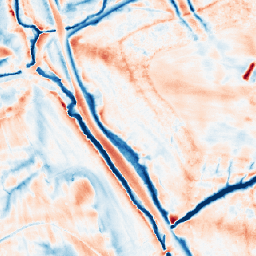
Category: edge_preserving
Decomposition family: guided
Decomposition parameters: radius: 8
eps: 0.001
Upsampling method: nearest
Upsampling parameters: scale: 4
Upsampling scale: 4